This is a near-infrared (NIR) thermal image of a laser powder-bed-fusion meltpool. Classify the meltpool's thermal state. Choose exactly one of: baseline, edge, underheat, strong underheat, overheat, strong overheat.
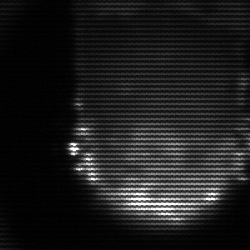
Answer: baseline